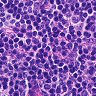
Metastatic tissue present: no